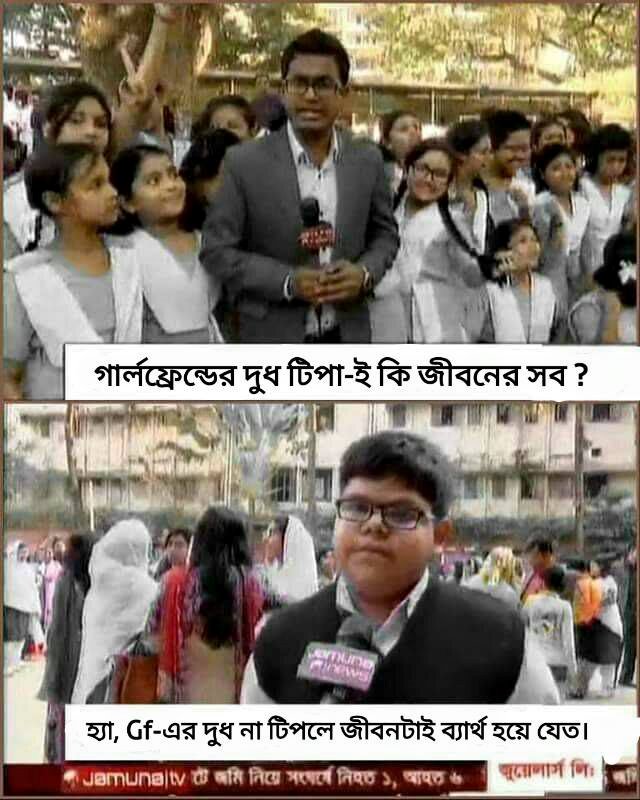
Caption: গালফ্রেন্ডের দুধ টিপা-ই কি জীবনের সব ?    হ্যাঁ, GF-এর দুধ না টিপলে জীবনটাই ব্যর্থ হয়ে যেত
Label: hate